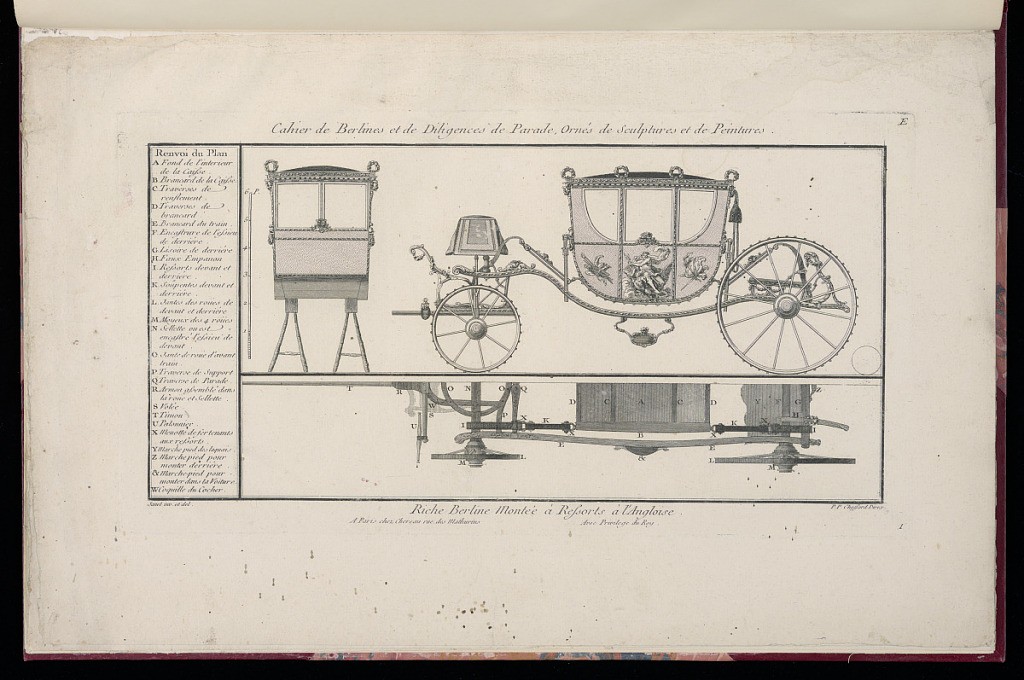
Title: Riche Berline Montée à Ressorts à l'Angloise
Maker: Janel, French, active 18th century
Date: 1760-1790
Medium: Etching and engraving on laid paper
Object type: Print
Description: Design for a sedan with images showing the profile, the face of the carriage, and a detailed diagram of the spring mechanism. At left, is a key of the plan for the design. The sedan is richly decorated with a painted scene of Jupiter upon an eagle and trophies, and carved with ornament motifs including wreaths, ribbon twist, rosettes. The plate is signed and numbered.